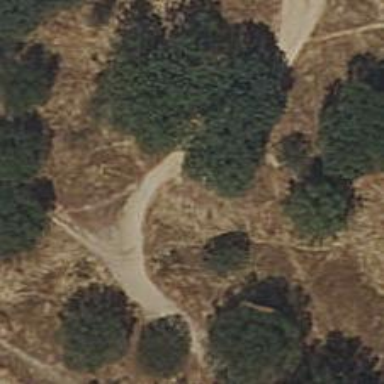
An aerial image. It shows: Dirt path.